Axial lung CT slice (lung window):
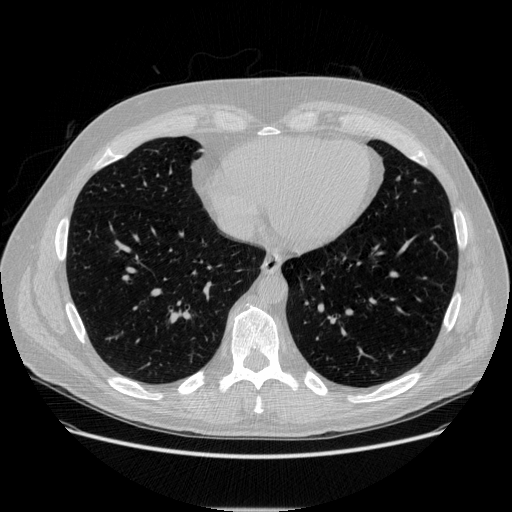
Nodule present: no